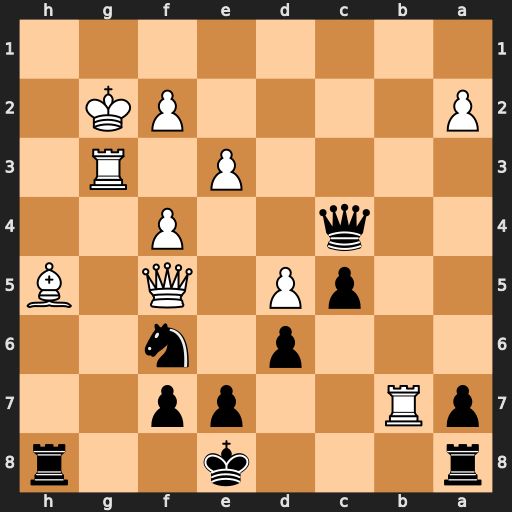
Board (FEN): r3k2r/pR2pp2/3p1n2/2pP1Q1B/2q2P2/4P1R1/P4PK1/8
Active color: b
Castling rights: kq
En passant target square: -
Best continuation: Rxh5 Qxh5 O-O-O Qxf7 Qe4+